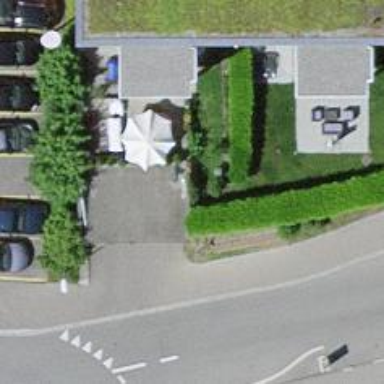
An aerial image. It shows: Parking entrance.